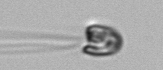
Label: flagellate_morphotype1